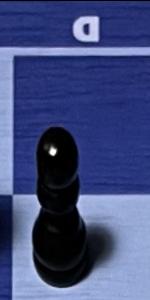
Label: Pawn_Black